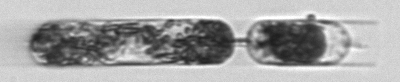
Label: Hemiaulus